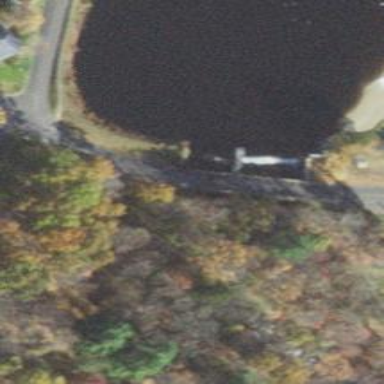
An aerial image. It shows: Dam across waterway.